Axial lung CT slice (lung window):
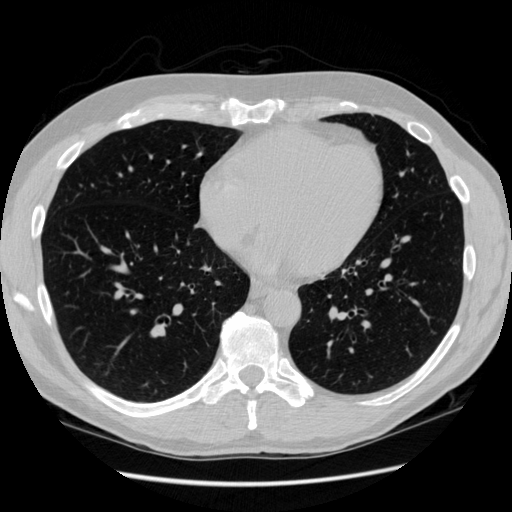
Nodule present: no